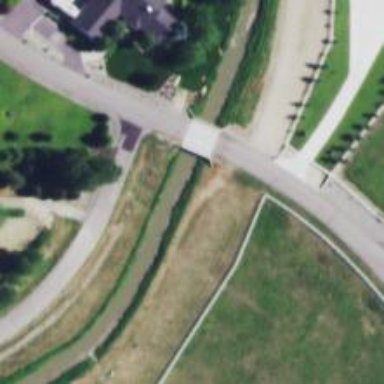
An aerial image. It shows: Residential road with bridge.